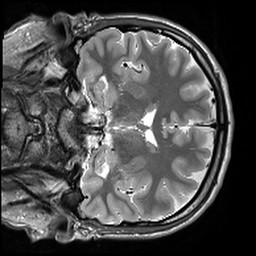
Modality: T2w
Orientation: coronal
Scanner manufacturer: siemens
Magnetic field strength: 3 T
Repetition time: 10.64 s
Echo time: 0.05 s